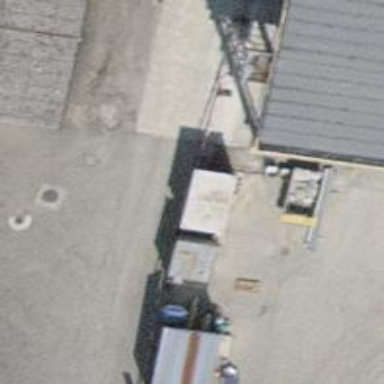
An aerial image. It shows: Charging station.